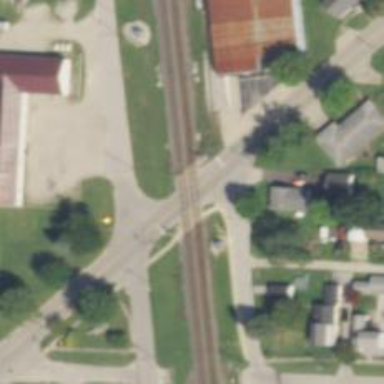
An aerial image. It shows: Level crossing along the railway.